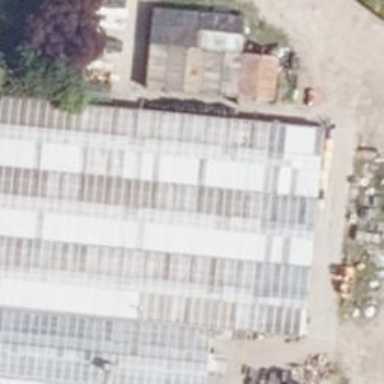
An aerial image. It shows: Building that serves as garden center.